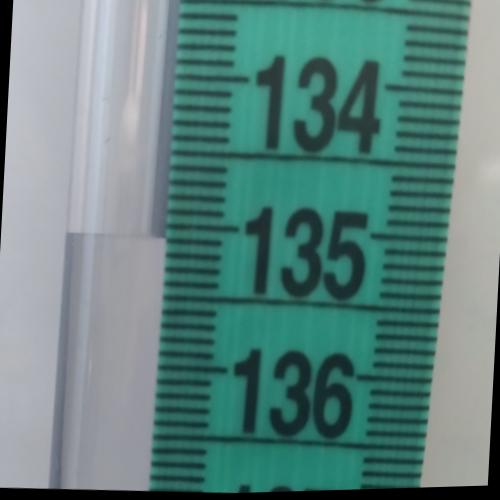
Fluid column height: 135.1 cm